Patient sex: M
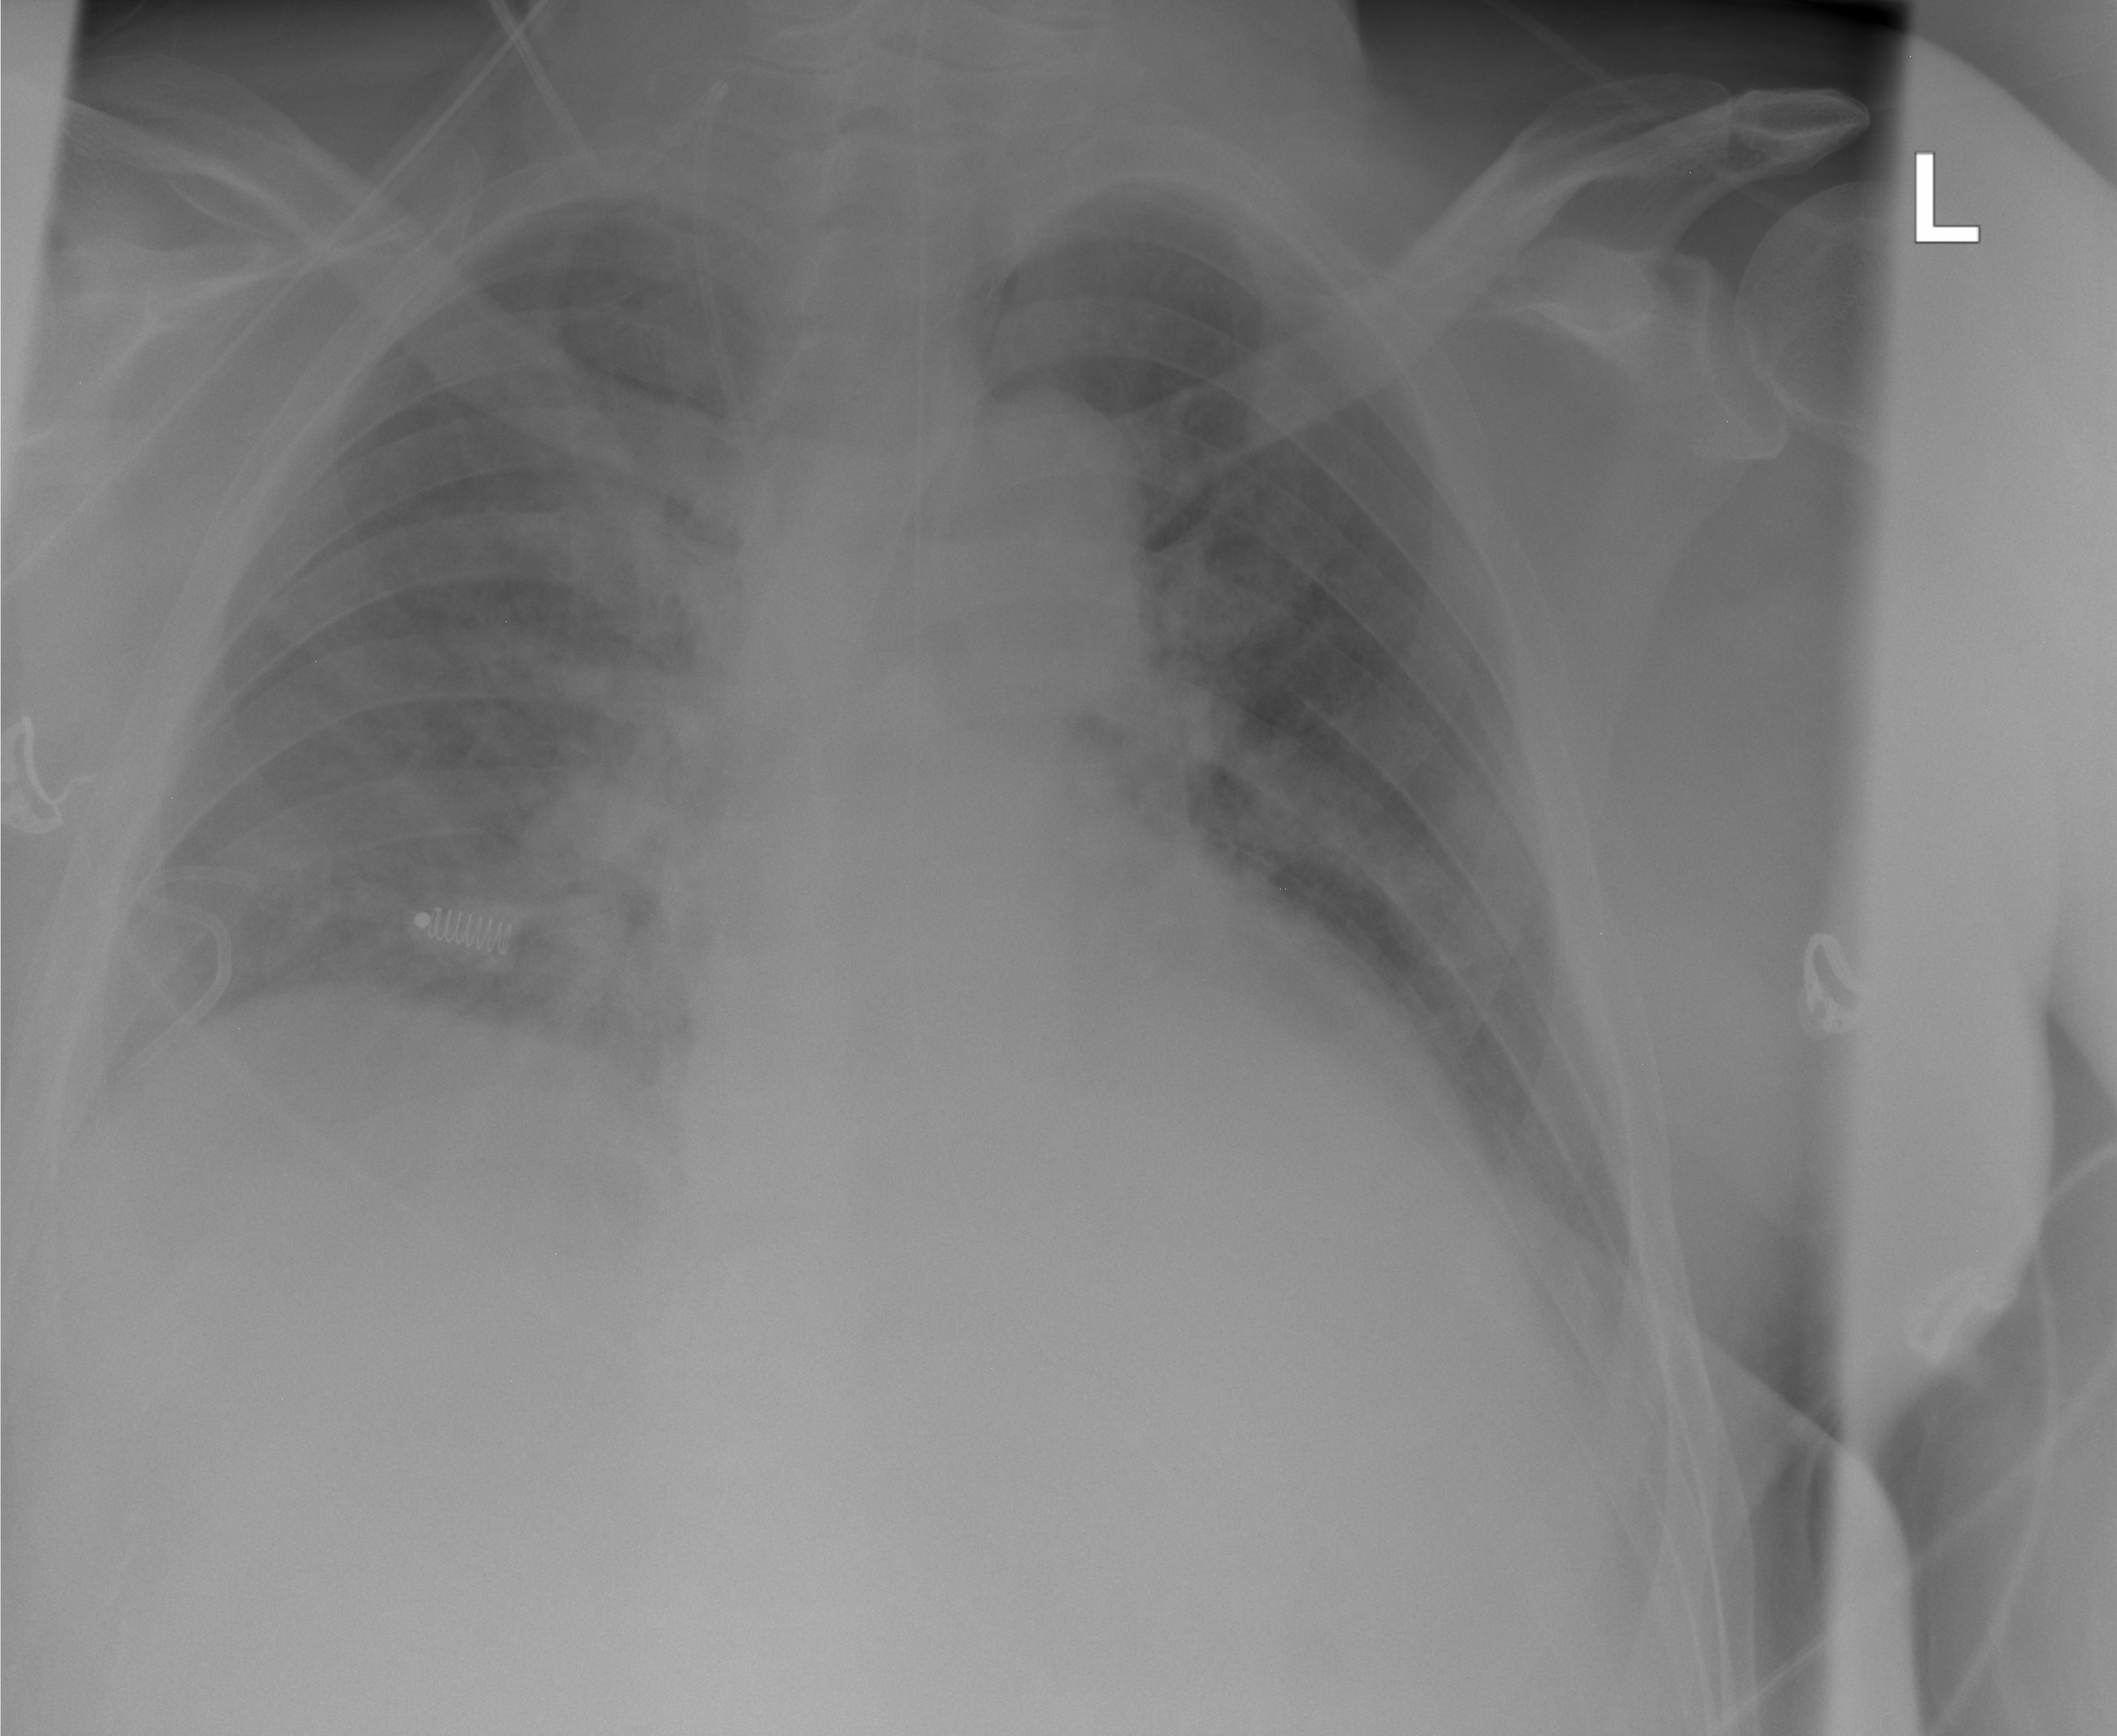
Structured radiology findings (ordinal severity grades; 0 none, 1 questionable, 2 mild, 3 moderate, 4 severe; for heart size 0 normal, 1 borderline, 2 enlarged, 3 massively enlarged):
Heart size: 2
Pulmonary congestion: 2
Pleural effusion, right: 1
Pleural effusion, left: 2
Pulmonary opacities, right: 0
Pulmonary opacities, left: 0
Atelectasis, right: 2
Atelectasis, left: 2